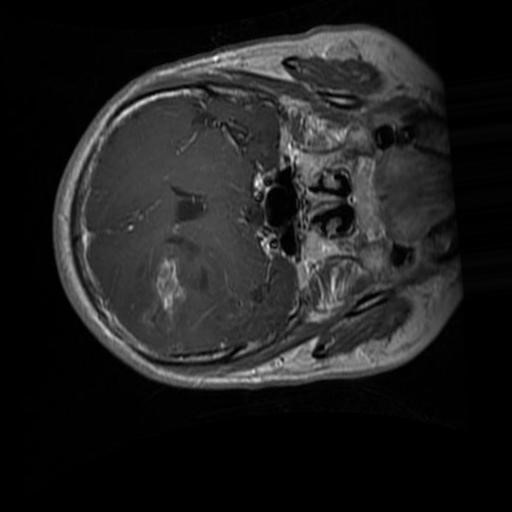
Label: brain_glioma